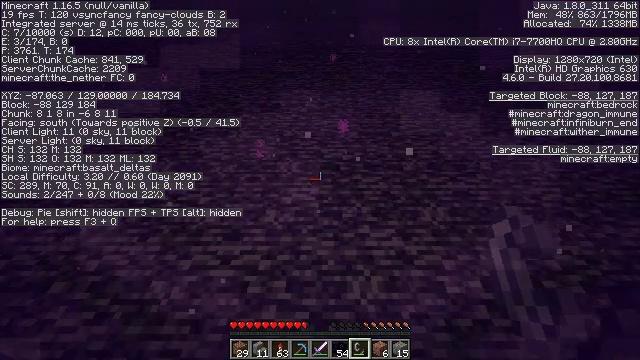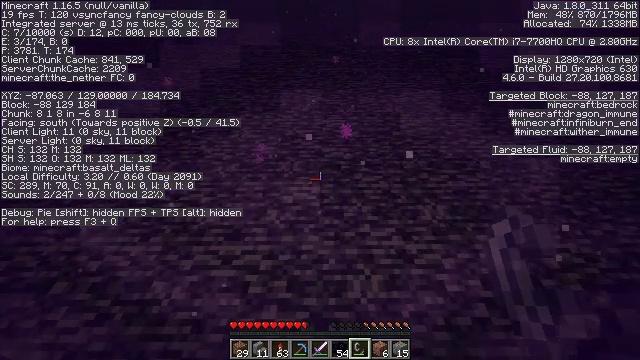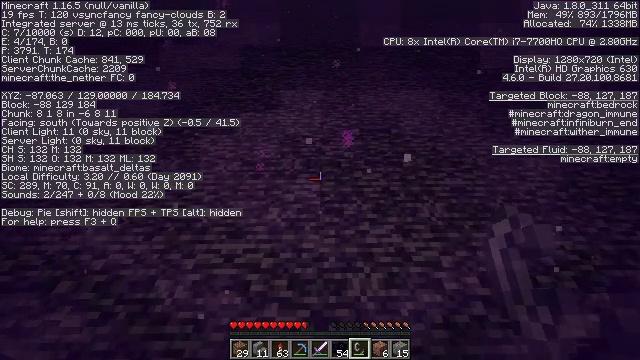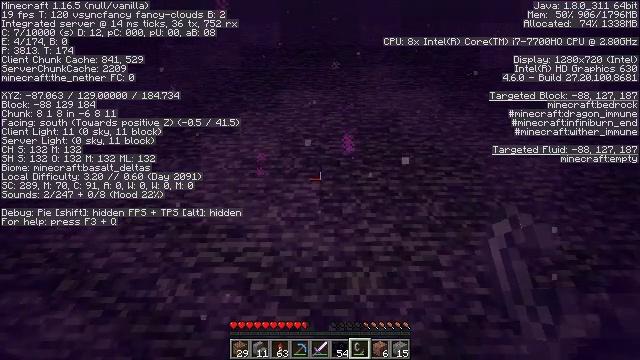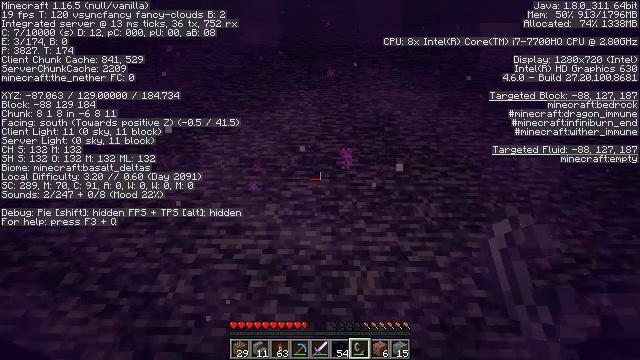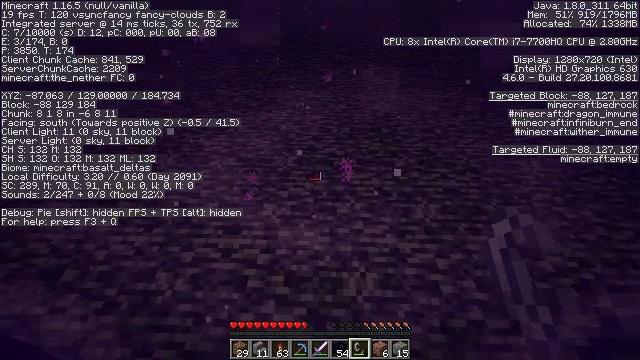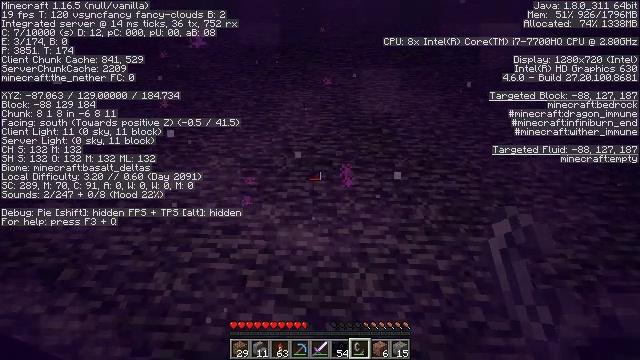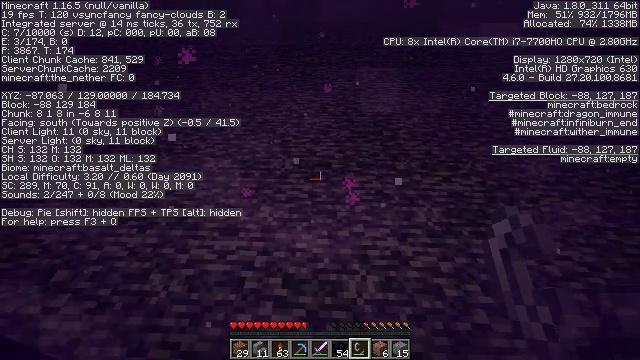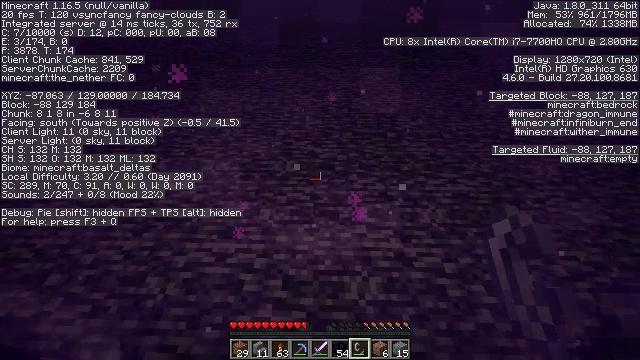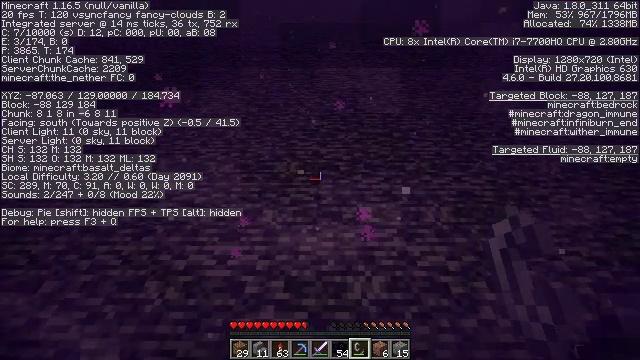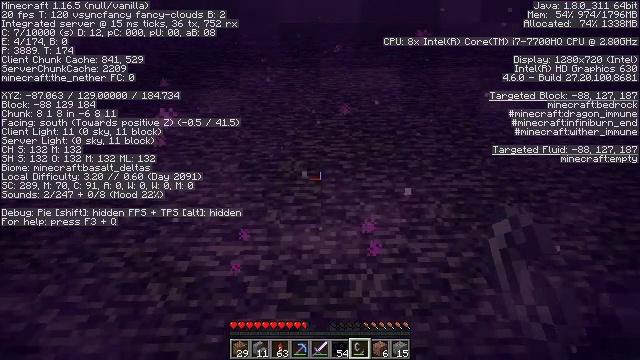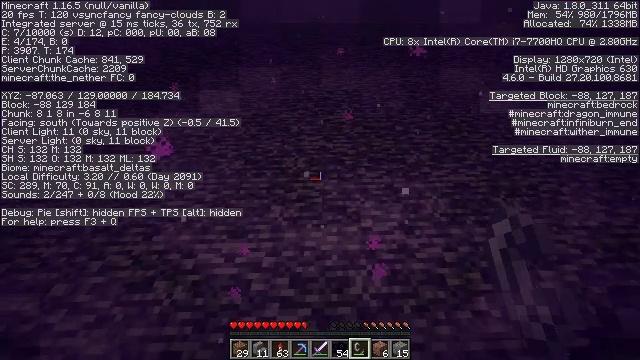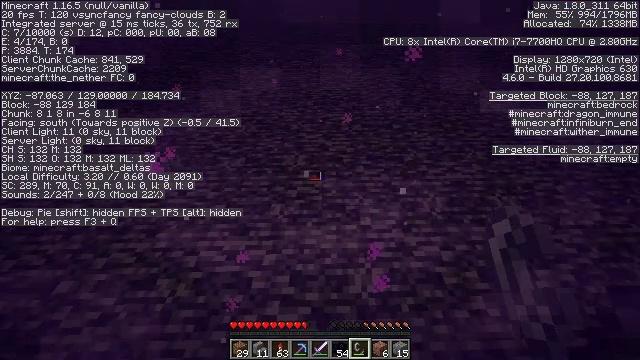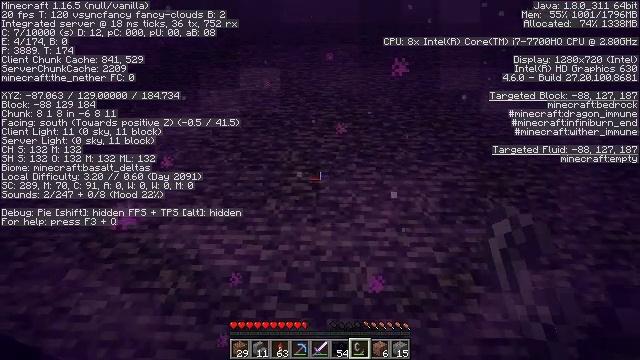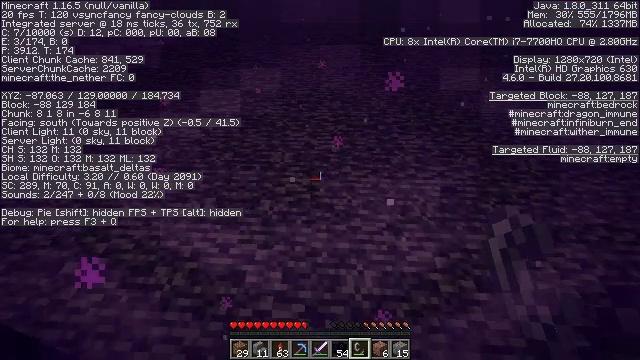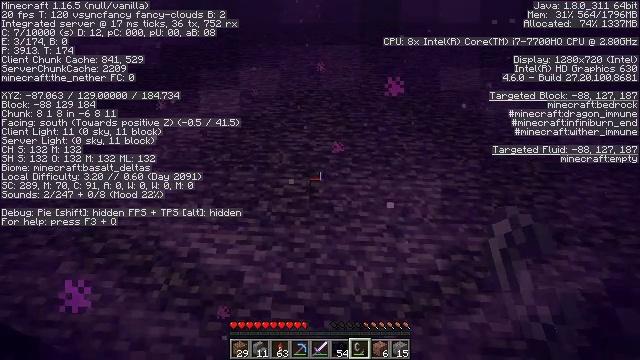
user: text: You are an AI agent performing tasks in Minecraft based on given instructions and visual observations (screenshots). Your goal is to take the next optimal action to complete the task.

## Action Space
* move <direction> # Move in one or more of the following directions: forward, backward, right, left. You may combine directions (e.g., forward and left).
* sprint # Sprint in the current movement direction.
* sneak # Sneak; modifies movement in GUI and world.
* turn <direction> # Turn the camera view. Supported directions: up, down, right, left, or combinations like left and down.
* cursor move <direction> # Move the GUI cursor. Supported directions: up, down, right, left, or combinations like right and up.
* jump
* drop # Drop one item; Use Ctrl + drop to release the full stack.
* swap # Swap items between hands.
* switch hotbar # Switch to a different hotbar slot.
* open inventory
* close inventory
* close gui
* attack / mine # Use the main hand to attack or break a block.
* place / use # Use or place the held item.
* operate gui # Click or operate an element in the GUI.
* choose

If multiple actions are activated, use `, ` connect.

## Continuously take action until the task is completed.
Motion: motion action
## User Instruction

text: Kill a magma cube.
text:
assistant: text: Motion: no_op
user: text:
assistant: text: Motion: no_op
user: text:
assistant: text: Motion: no_op
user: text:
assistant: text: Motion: no_op
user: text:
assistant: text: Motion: no_op
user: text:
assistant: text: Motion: no_op
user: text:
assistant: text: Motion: no_op
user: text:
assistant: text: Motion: no_op
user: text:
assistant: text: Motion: no_op
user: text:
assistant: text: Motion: no_op
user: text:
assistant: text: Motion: no_op
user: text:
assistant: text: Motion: no_op
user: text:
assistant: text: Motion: no_op
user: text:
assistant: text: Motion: no_op
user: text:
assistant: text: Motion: no_op
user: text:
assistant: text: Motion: no_op
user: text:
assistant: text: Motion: no_op
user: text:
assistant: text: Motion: no_op
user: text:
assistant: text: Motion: no_op
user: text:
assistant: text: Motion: no_op
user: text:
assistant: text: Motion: no_op
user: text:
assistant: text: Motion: no_op
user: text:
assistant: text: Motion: no_op
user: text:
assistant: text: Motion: no_op
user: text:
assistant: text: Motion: no_op
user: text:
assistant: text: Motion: no_op
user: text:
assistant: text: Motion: no_op
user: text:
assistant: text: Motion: no_op
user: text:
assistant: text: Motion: no_op
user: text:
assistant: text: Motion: no_op